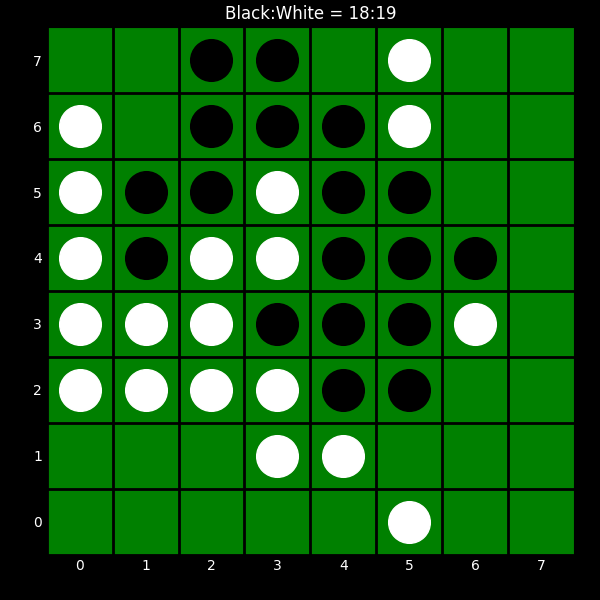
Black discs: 18
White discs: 19